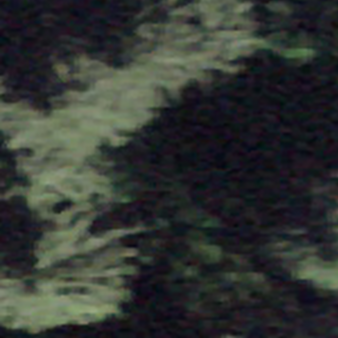
Label: other